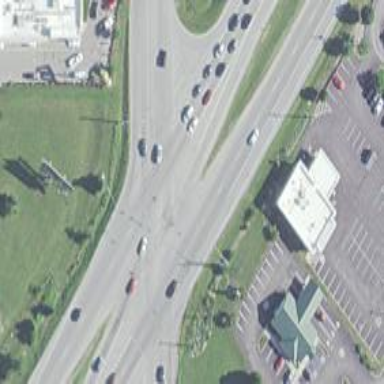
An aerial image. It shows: Asphalt road with primary link designation.